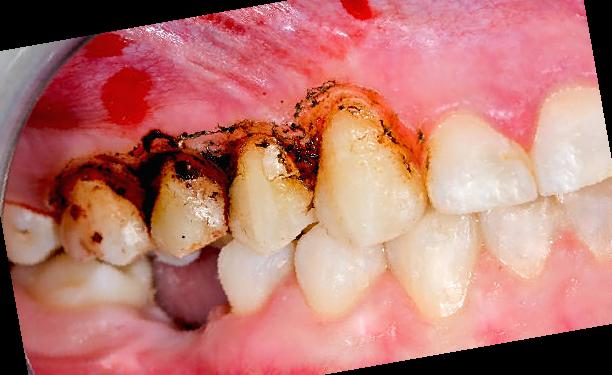
Condition: Gingivitis